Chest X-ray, PA view. Patient: 54 years old, sex F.
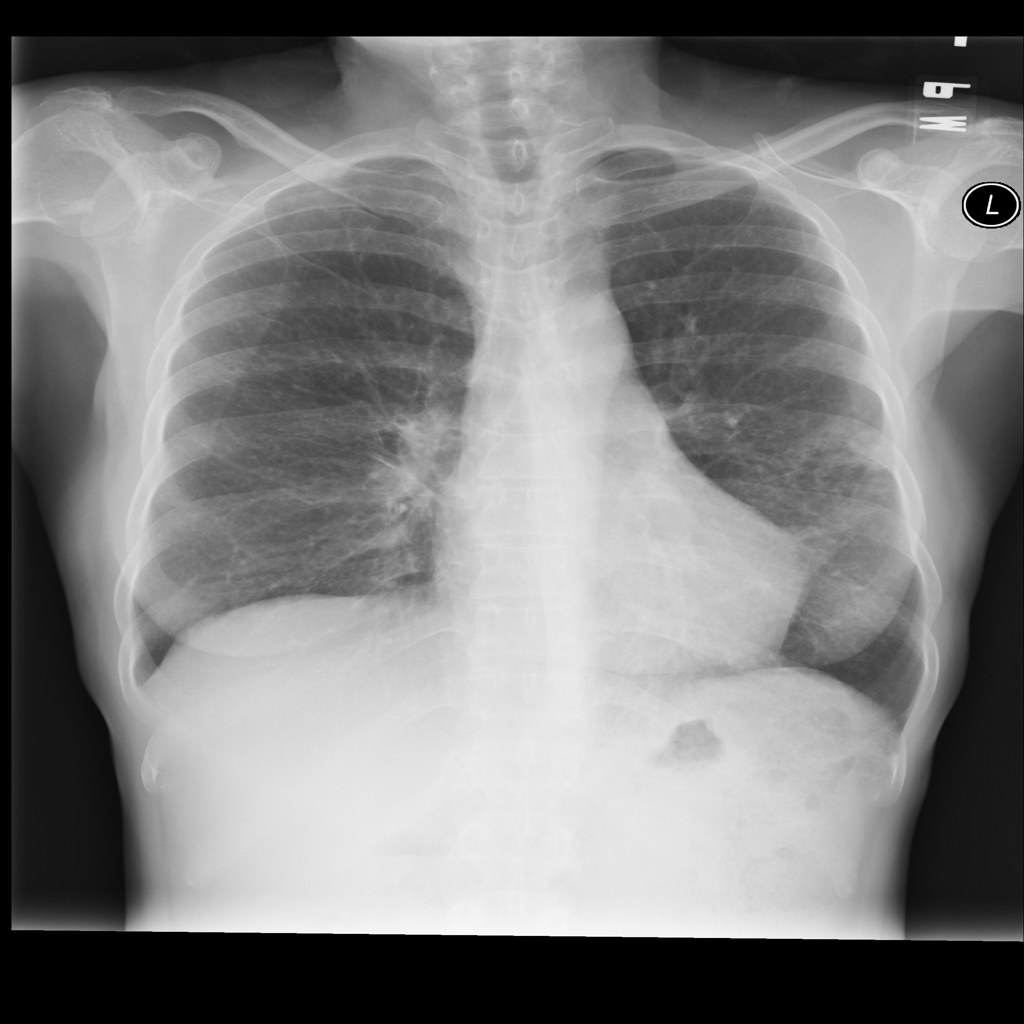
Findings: Infiltration